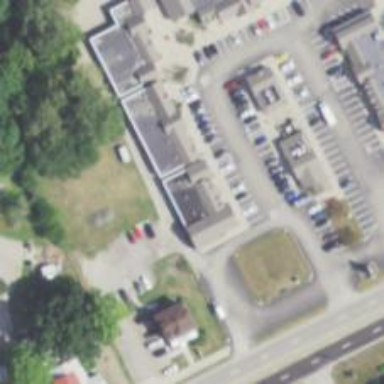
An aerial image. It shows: Healthcare clinic.